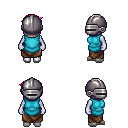
a pixel art fantasy rpg character, female body template, dark elf, purple skin, teal tunic, robe skirt, pink pixie cut hairstyle, metal helm, white slippers, four views (front, back, left, right), 2x2 character sprite sheet, small pixel art, hard edges, no anti-aliasing